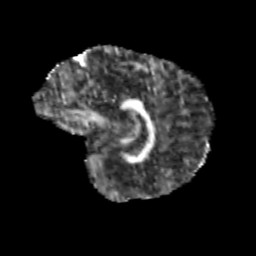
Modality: FA
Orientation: sagittal
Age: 10
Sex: male
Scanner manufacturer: siemens
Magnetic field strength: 3 T
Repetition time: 3.8 s
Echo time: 0.07 s